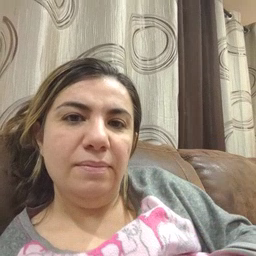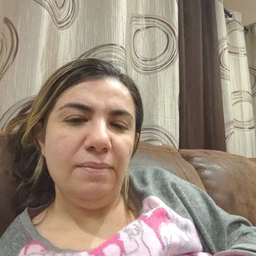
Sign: shirt